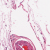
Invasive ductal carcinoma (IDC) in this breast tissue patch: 0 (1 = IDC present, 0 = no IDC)